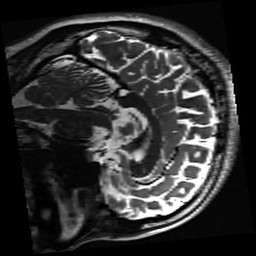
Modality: inplaneT2
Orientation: sagittal